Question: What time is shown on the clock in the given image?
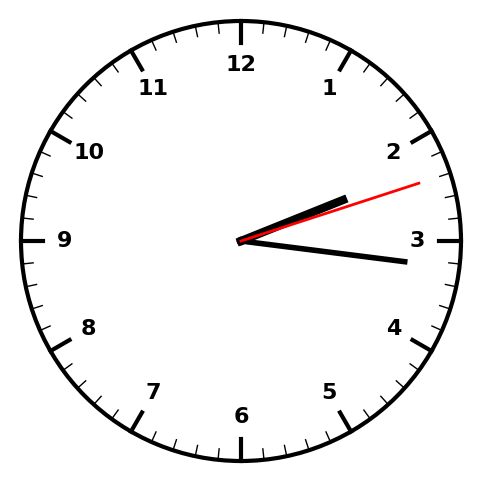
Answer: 02:16:12